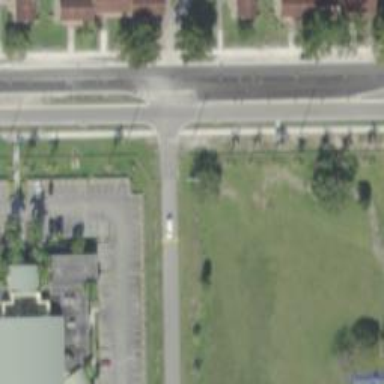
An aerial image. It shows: Uncontrolled road crossing with lines marking the way.